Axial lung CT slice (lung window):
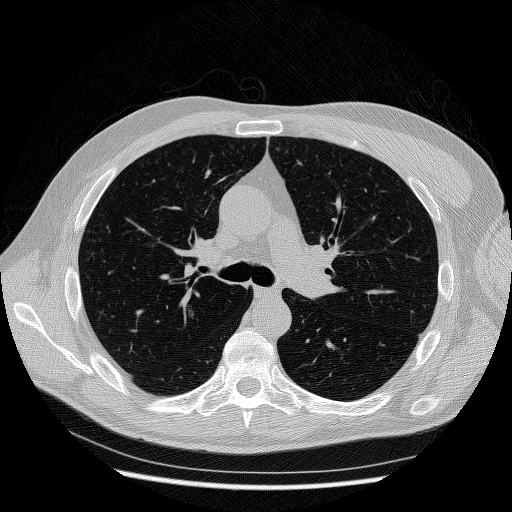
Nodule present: no